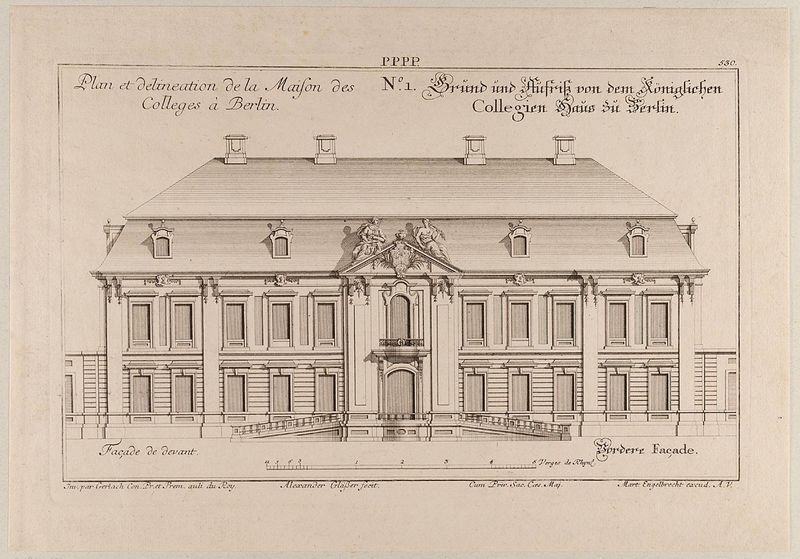
Titel: Fassade des Königlichen Collegienhauses in Berlin
Künstler: Martin Engelbrecht
Standort: Hamburg
Institution: Museum für Kunst und Gewerbe Hamburg
Schlagwörter: fenster, schwarz, skizze, tür, weiss, zeichnung, dach, gebäude, haus, architektur, barock, schrift, papier, fassade, grafik, graphik, französisch, treppe, umriss, fotografie, photographie, eingang, berlin, druckgraphik, schwarzweiss, druckgrafik, radierung, portal, skulpturen, risalit, plan, ausgang, zeichnun, aufriss, architekt, gerippt, historische, reproduktionen, barockzeit, barockzeitalter, druckerzeugnisse, architekturdarstellungen, örtlichkeit, straße, stätte, fassadendekorationen, ornamentstich, vorlageblätter, pppp, collegien